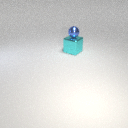
large cyan metal cube below small blue metal sphere